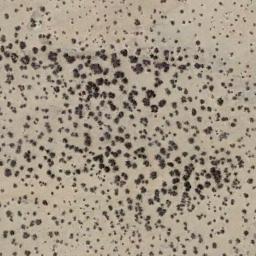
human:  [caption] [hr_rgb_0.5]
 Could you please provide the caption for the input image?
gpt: A lot of dense chaparrals of different sizes grow in the desert .

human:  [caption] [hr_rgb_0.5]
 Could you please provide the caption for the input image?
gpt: There are several trees and some weeds in this desert .

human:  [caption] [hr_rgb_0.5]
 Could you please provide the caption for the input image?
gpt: The chaparral is consist of sparse bushes on the desert .

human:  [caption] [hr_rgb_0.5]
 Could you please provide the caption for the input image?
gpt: Chaparral is evenly distributed on the sand .

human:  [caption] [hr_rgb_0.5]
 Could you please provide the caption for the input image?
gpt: The chaparral is scattered and sparse .